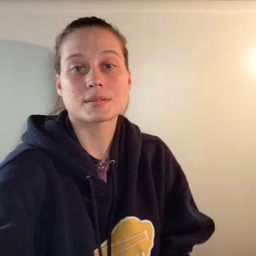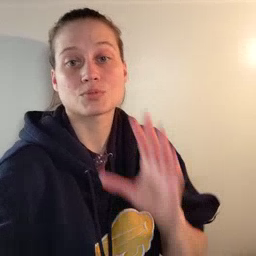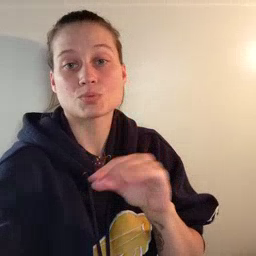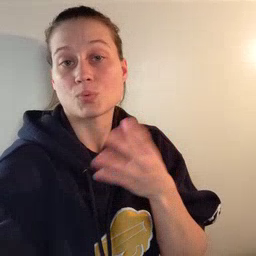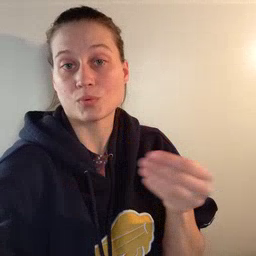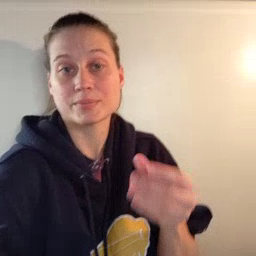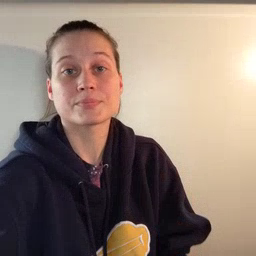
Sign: story